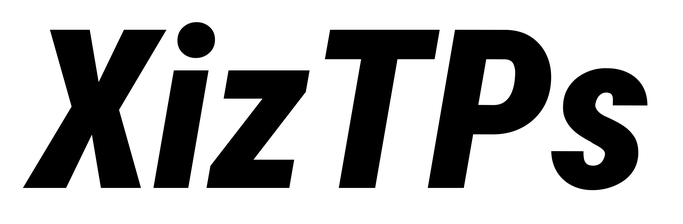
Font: Roboto-Italic_Condensed_Black_Italic